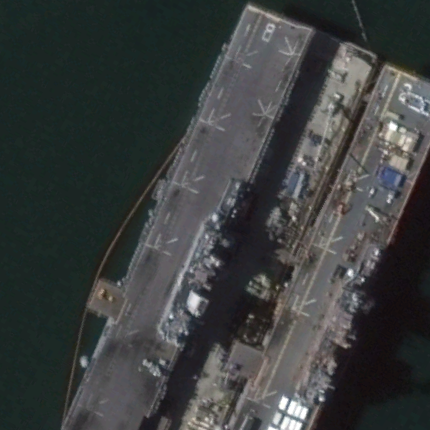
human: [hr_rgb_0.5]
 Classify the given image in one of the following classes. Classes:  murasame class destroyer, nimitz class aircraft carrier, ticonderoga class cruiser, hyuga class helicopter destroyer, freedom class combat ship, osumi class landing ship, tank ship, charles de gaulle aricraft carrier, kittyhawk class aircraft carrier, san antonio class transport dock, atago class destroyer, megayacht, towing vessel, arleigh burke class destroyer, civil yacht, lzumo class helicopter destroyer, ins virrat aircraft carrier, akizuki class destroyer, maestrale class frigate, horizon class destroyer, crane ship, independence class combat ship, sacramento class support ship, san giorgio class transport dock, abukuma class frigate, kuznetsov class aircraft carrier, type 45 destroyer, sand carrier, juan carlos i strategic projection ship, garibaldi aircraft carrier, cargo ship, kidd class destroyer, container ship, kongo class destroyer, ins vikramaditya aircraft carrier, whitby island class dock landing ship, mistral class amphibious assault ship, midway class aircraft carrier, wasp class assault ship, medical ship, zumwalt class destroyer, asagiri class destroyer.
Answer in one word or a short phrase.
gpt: Wasp class assault ship